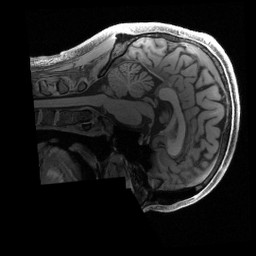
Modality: T1w
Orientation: sagittal
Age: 25
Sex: male
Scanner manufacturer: siemens
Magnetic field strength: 3 T
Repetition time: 2.4 s
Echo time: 0.00222 s